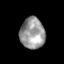
Tissue: skin
Cell type: Epithelial cells
Senescence score: 0.2427
Nuclear area (px): 756
Mean DAPI intensity: 152.284